Question: I can't seem to get the sprite to be aligned on right of the LI element
'''
<li class="menuItems">
<div style="background: #ffffff url('pixmaps/glyphicons.png') no-repeat
-553px -56px; height:27px;width:29px;background-position: -30px 0px;">
<a href="#" >Streams</a>
</div>
</li>
'''

I tried with and without the div - putting the sprite-background on the li or the a element but behaving almost the same.
Changing the li's padding (a often read solution) would mess up my -Link, which should remain at this very position.
So what is the proper way to solve this? Sure I could modify the sprite and add a huge transparent space, but thats not really the way to go as my sprite includes the whole glyphiconset (400+ Icons + in addition all the Icons in a darker tone for rollover).
Thank you!
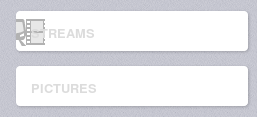
Answer: I was going to leave this as comment, but it's actually more of an answer.
If you want to use an extra element, I generally use spans. Set it to 'display: block', with both the 'height' and 'width' set as well (to the exact size of the icon). If you don't want it to affect the layout, set it to 'position: absolute', and to position it, do something like 'right: 10px; top: 10px' etc. If you use 'position: absolute', you'd also need to make sure the parent has positioning set too, like 'position: relative'.
Full example:
'''
.icon {
position: absolute;
display: block;
width: 32px;
height: 32px;
top: 4px;
right: 4px;
background: url('pixmaps/glyphicons.png') no-repeat -553px -56px; /* set the offset to the exact position of your icon */
}
.menuItems {
position: relative;
}
'''